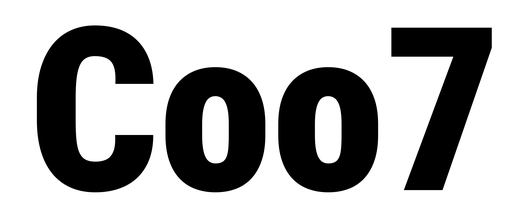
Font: Roboto_Condensed_Black